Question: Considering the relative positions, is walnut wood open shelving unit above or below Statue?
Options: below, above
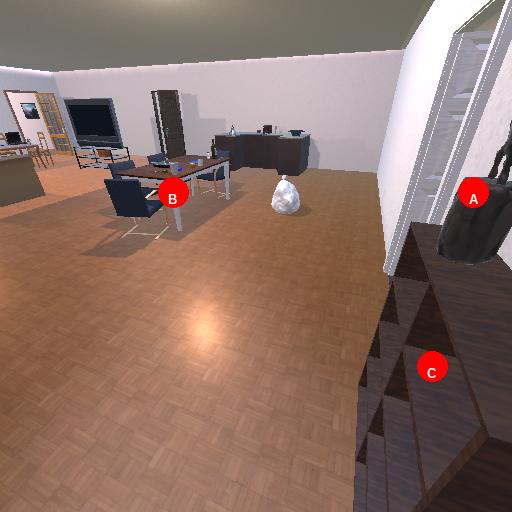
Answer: below